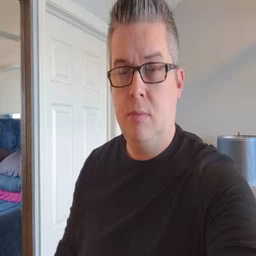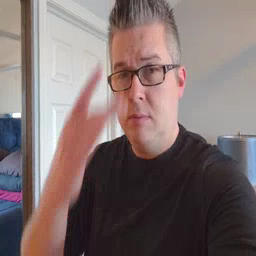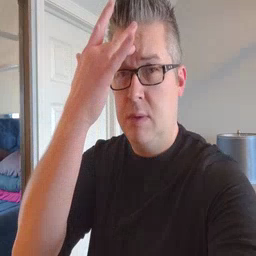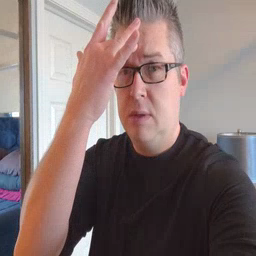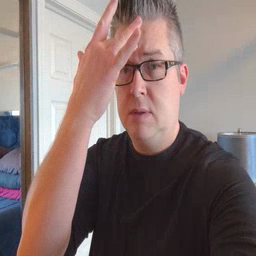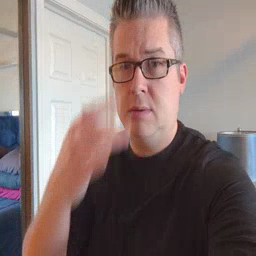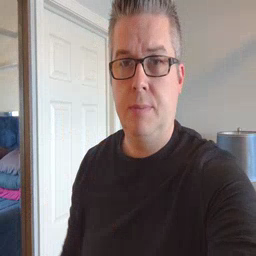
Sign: sick